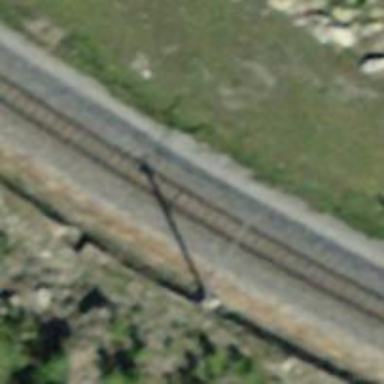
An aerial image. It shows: Narrow-gauge railway track with 1 electrified contact line.